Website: walmart
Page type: cart
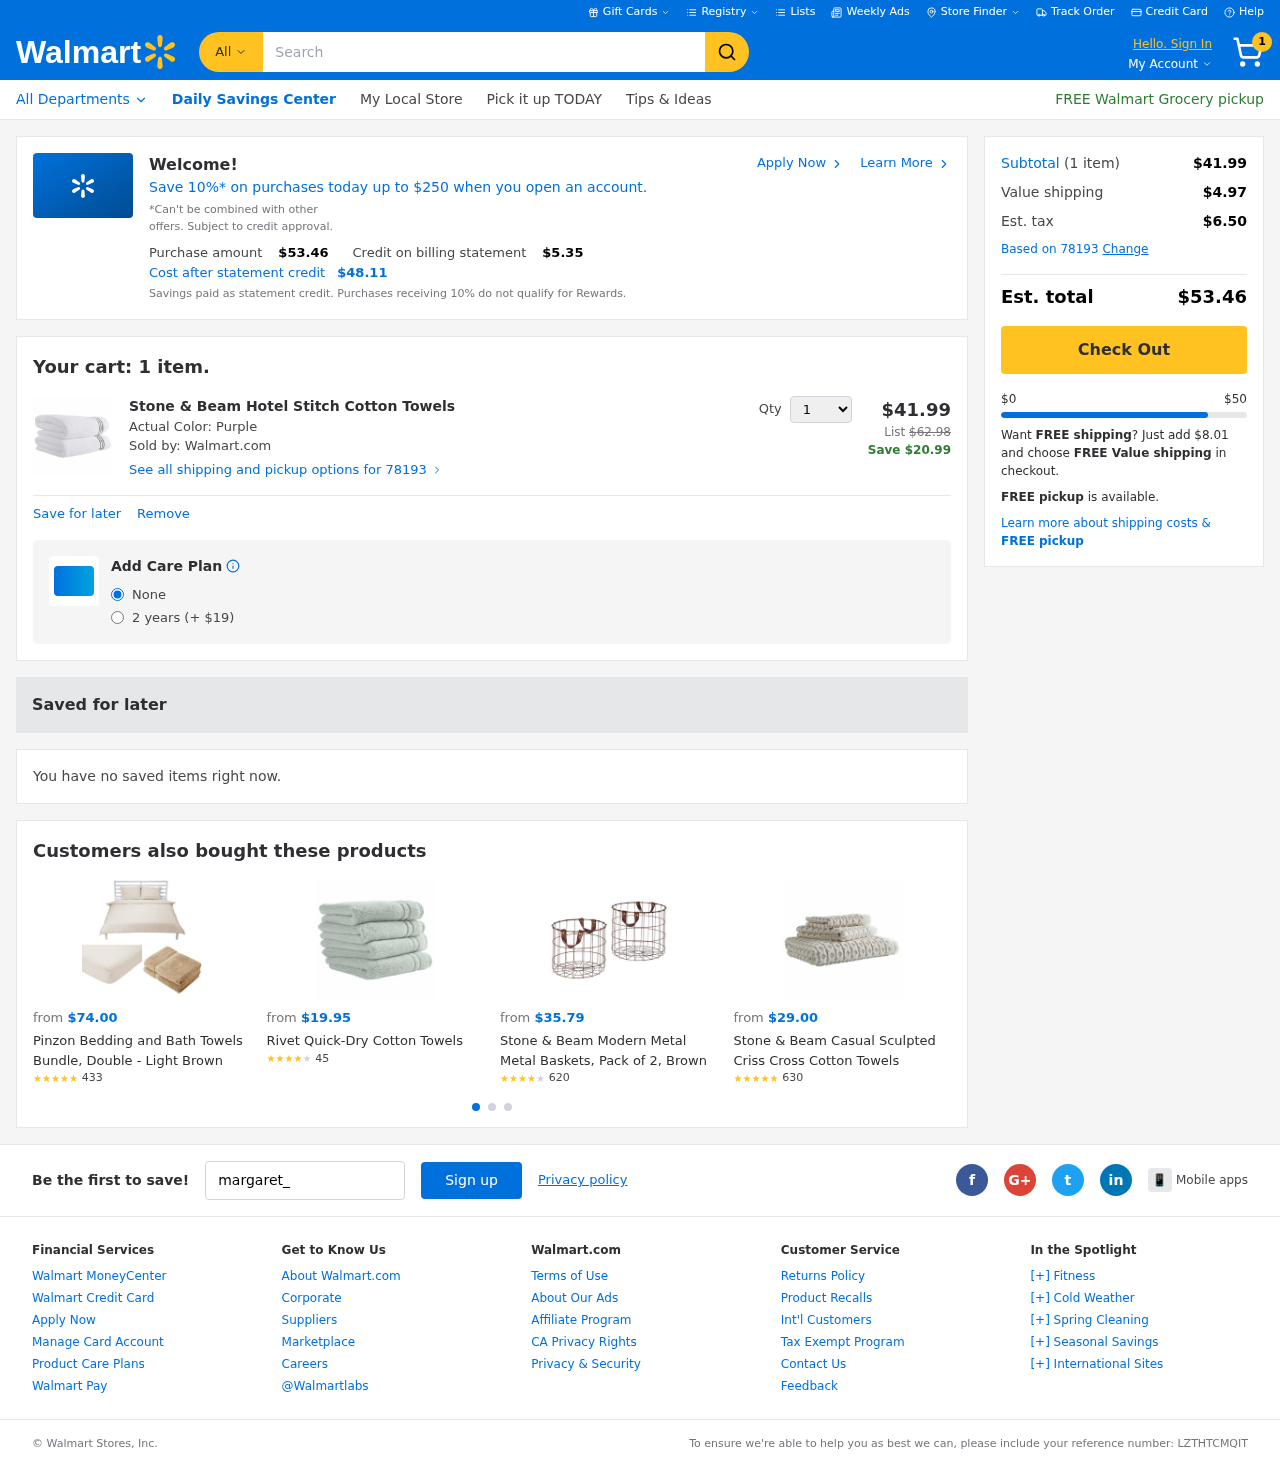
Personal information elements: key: PII_EMAIL
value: margaret_shaffer@gmail.com
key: PII_POSTCODE
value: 78193
Product elements: key: PRODUCT1_NAME
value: Stone & Beam Hotel Stitch Cotton Towels
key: PRODUCT1_PRICE
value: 41.99
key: PRODUCT1_QUANTITY
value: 1
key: PRODUCT2_NAME
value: Pinzon Bedding and Bath Towels Bundle, Double - Light Brown
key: PRODUCT2_NUM_RATINGS
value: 433
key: PRODUCT2_PRICE
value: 74
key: PRODUCT2_RATING
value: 4.7
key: PRODUCT3_NAME
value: Rivet Quick-Dry Cotton Towels
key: PRODUCT3_NUM_RATINGS
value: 45
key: PRODUCT3_PRICE
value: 19.95
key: PRODUCT3_RATING
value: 4.2
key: PRODUCT4_NAME
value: Stone & Beam Modern Metal Metal Baskets, Pack of 2, Brown
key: PRODUCT4_NUM_RATINGS
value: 620
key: PRODUCT4_PRICE
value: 35.79
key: PRODUCT4_RATING
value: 4.3
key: PRODUCT5_NAME
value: Stone & Beam Casual Sculpted Criss Cross Cotton Towels
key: PRODUCT5_NUM_RATINGS
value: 630
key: PRODUCT5_PRICE
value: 29
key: PRODUCT5_RATING
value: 4.6
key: PRODUCT1_ORIGINAL_PRICE
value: $62.98
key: PRODUCT1_SAVINGS
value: Save $20.99
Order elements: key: ORDER_NUM_ITEMS
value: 1
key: ORDER_TOTAL
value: $53.46
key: PROMO_TOTAL_AFTER_CREDIT
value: $48.11
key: ORDER_SUBTOTAL
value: $41.99
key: ORDER_SHIPPING_COST
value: $4.97
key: ORDER_TAX
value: $6.50
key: FREE_SHIPPING_REMAINING
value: $8.01
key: ORDER_REFERENCE_NUMBER
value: LZTHTCMQIT
Search elements: key: HEADER_SEARCH
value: Search
Other elements: key: PROMO_CREDIT
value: $5.35